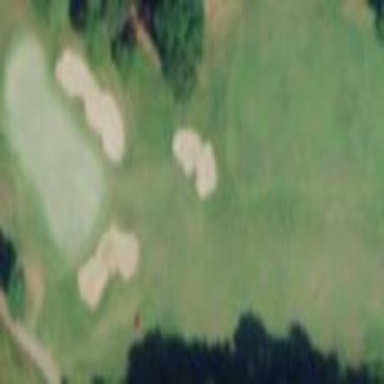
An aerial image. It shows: Grassy area designated as golf fairway.